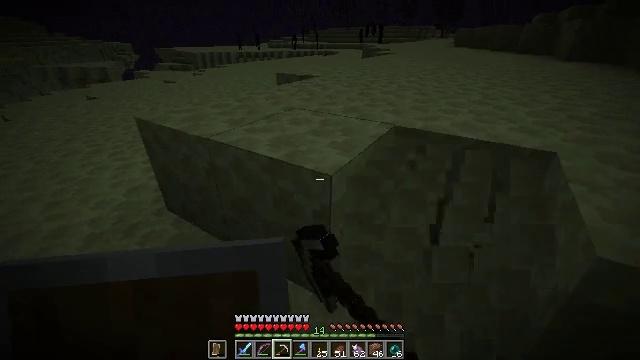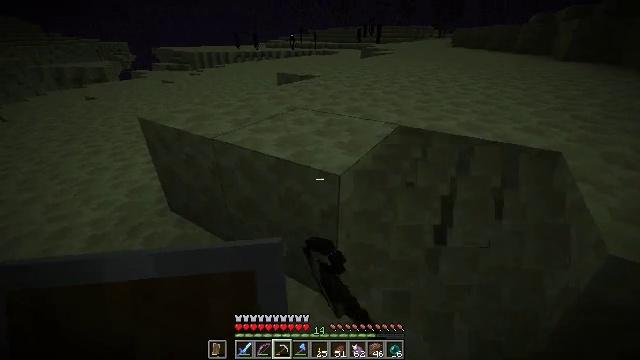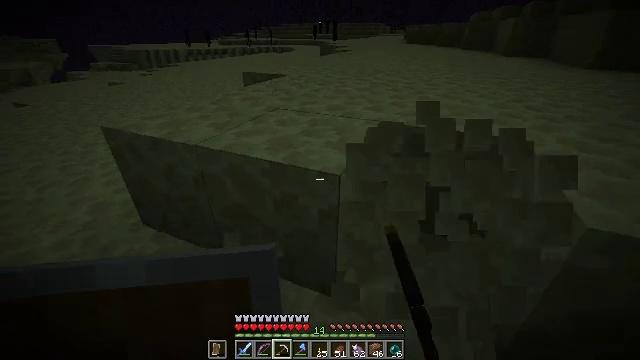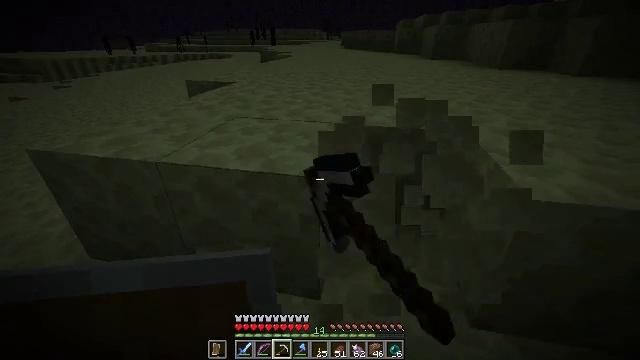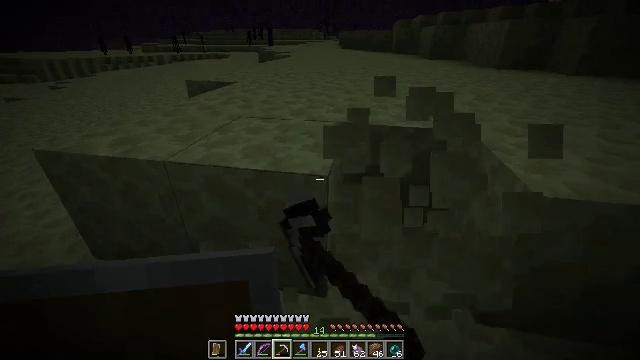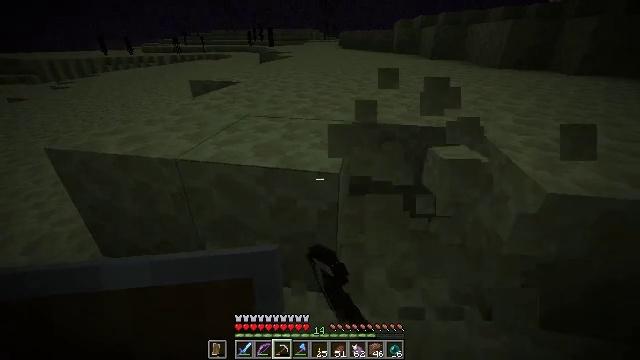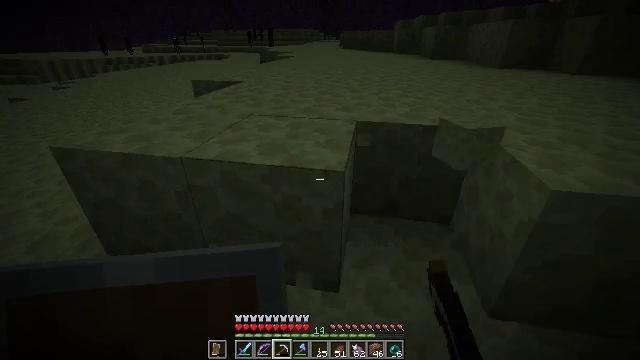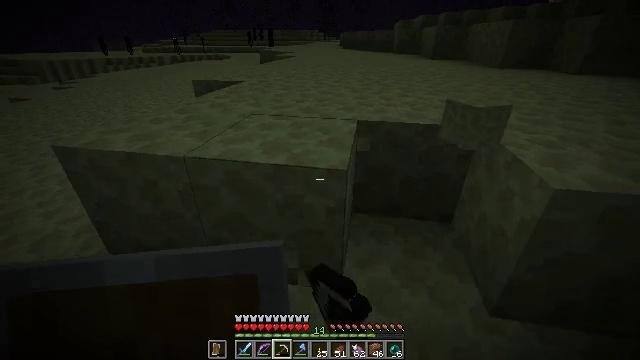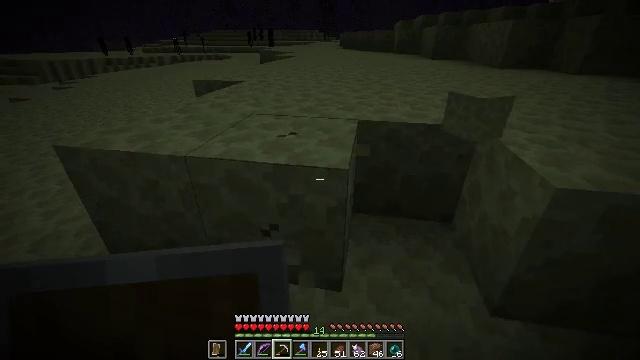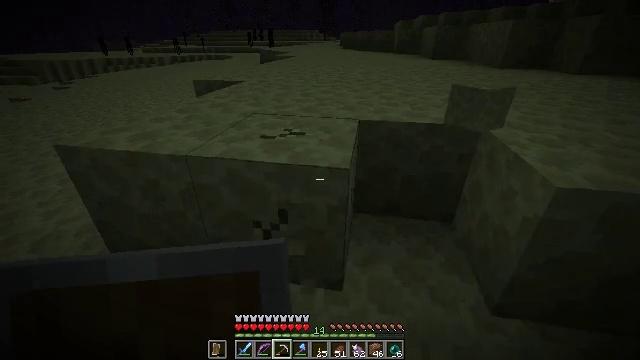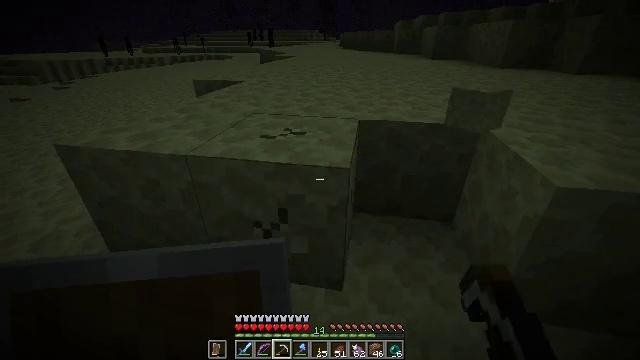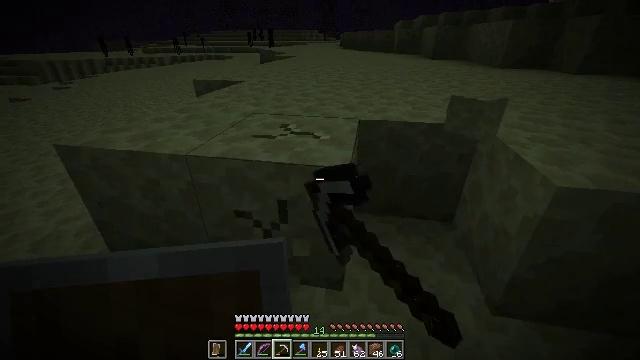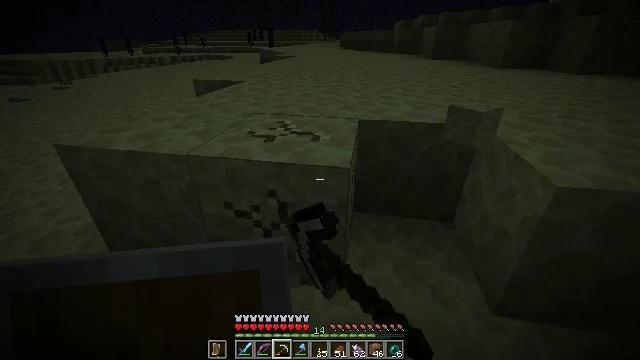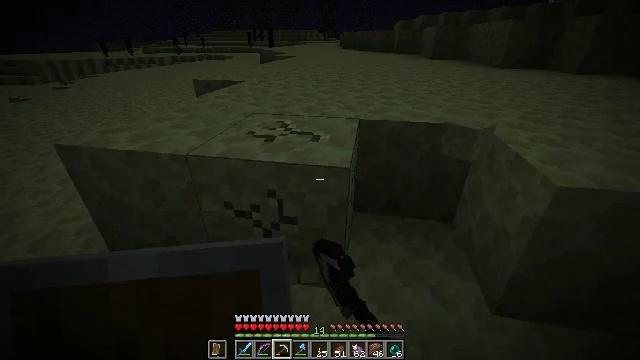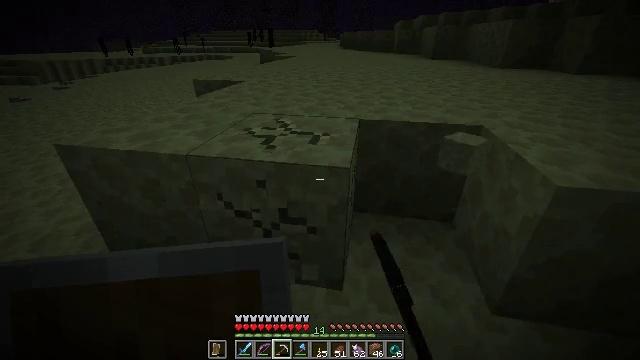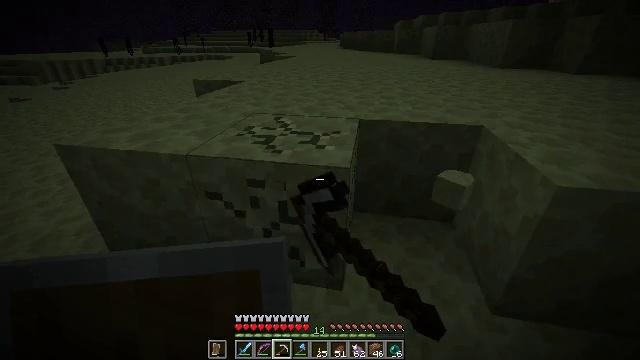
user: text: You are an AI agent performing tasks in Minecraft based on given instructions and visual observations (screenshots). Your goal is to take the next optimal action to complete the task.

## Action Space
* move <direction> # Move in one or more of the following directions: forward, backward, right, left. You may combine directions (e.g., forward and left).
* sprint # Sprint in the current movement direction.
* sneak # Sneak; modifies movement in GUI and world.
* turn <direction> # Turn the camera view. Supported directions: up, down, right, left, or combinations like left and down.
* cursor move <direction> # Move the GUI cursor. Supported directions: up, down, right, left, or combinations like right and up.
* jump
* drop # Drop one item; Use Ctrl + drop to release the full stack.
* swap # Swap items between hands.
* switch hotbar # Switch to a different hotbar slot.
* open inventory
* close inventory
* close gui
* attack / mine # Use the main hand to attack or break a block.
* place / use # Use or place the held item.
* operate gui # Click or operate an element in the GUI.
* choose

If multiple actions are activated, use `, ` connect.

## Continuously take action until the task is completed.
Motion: motion action
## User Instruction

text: Gather end stone from the End.
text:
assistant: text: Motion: move left, attack / mine
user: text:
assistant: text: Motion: move left, turn right, attack / mine
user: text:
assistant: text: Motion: turn right and up, attack / mine
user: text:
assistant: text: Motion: attack / mine
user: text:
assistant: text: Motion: attack / mine
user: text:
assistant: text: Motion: attack / mine
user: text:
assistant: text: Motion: attack / mine
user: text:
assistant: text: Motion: attack / mine
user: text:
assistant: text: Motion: attack / mine
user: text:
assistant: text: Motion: attack / mine
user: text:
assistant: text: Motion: attack / mine
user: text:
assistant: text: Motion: attack / mine
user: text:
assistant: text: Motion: attack / mine
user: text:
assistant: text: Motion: attack / mine
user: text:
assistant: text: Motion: attack / mine
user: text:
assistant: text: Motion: attack / mine
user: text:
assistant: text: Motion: attack / mine
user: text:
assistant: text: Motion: attack / mine
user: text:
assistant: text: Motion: attack / mine
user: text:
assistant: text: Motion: move forward and move left, attack / mine
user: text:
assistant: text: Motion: move forward and move left, attack / mine
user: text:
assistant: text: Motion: move forward and move left, attack / mine
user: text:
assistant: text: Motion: move forward and move left, attack / mine
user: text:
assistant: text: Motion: move left, attack / mine
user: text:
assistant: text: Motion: move left, attack / mine
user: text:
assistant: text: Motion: move back and move left, turn right, attack / mine
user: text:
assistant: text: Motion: move back and move left, turn right and up, attack / mine
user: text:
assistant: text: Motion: move back and move left, turn right and up, attack / mine
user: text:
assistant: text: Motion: move back and move left, turn right, attack / mine
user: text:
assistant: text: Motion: move back and move left, attack / mine